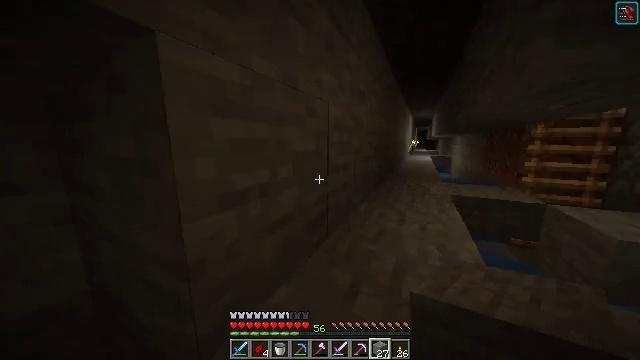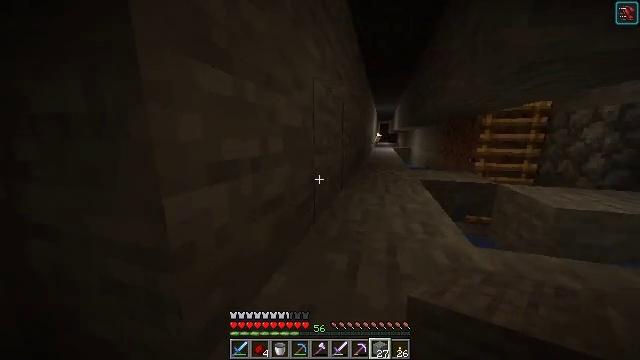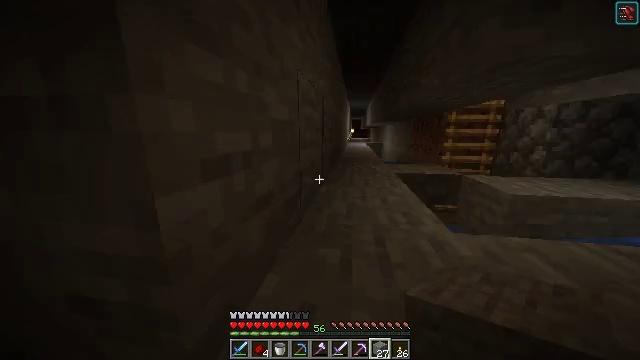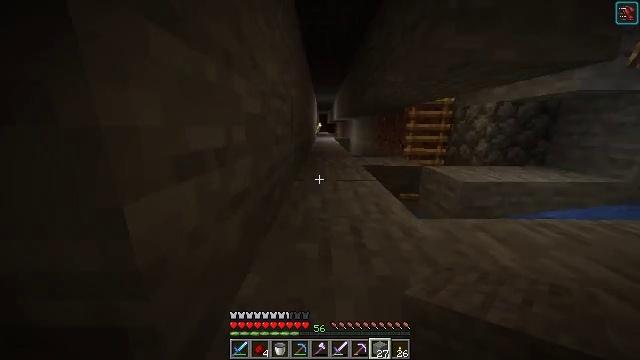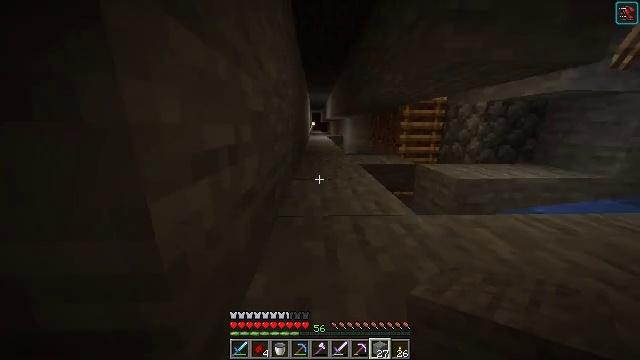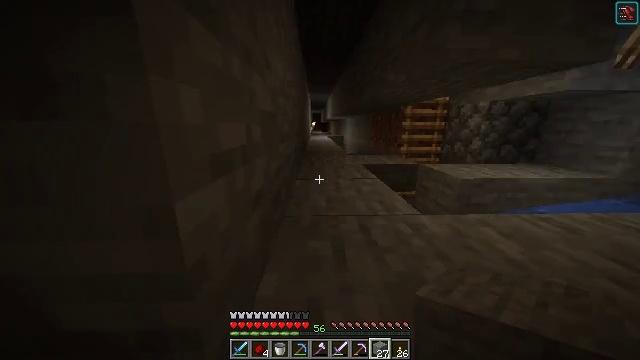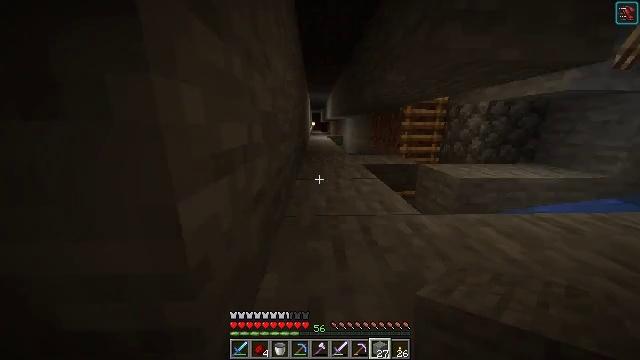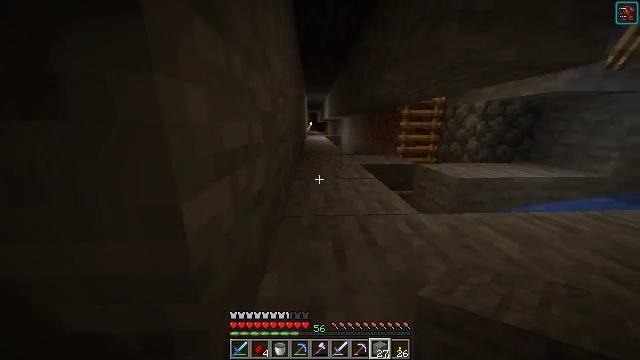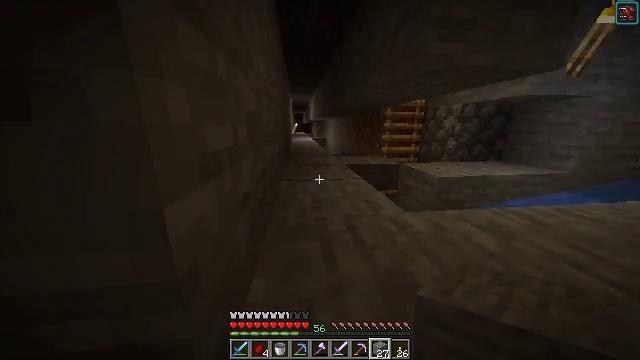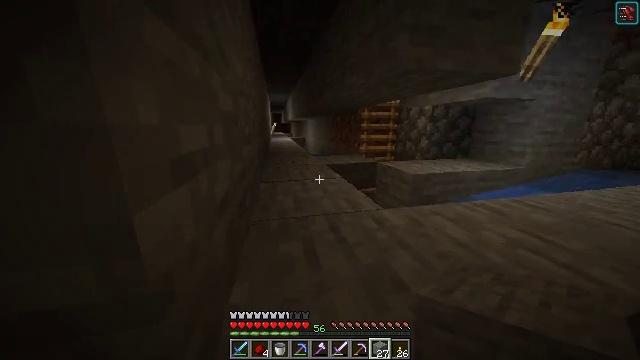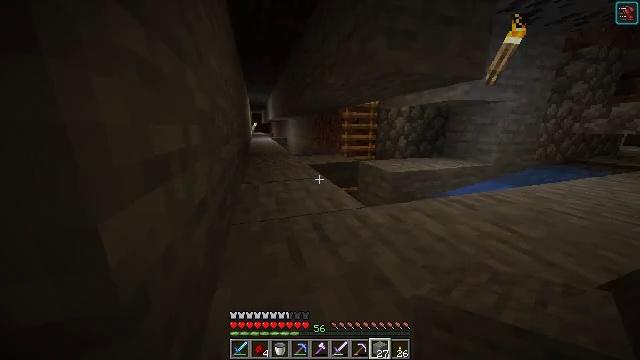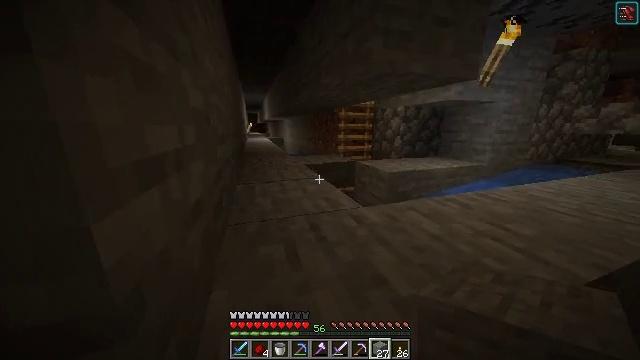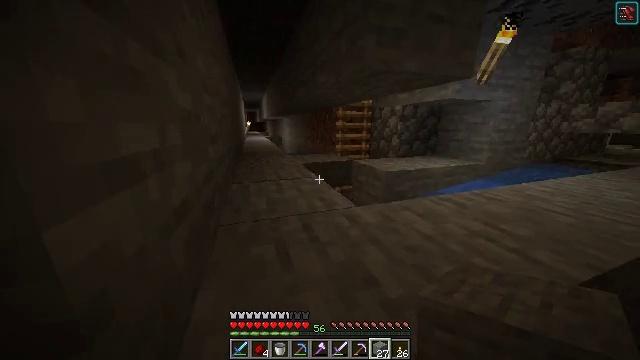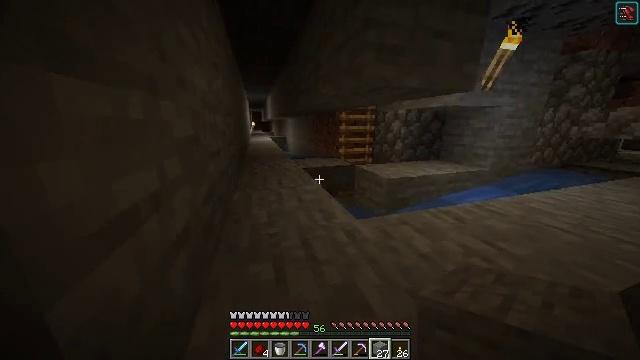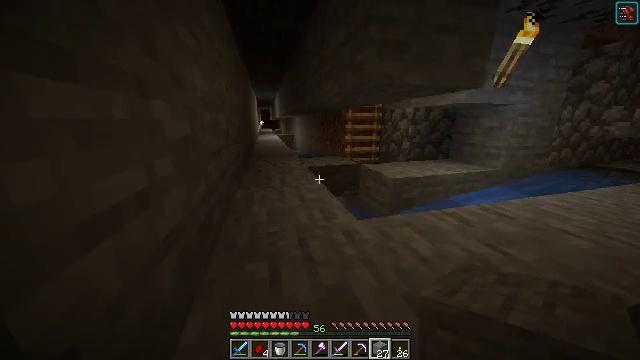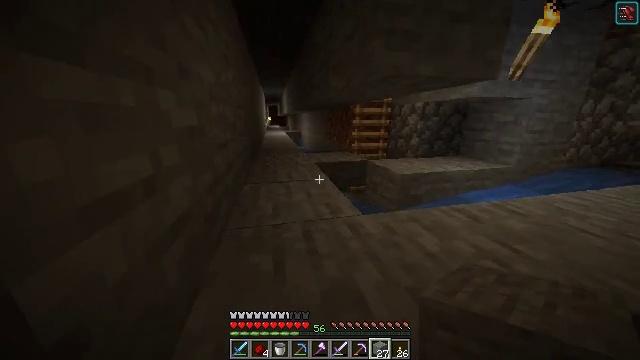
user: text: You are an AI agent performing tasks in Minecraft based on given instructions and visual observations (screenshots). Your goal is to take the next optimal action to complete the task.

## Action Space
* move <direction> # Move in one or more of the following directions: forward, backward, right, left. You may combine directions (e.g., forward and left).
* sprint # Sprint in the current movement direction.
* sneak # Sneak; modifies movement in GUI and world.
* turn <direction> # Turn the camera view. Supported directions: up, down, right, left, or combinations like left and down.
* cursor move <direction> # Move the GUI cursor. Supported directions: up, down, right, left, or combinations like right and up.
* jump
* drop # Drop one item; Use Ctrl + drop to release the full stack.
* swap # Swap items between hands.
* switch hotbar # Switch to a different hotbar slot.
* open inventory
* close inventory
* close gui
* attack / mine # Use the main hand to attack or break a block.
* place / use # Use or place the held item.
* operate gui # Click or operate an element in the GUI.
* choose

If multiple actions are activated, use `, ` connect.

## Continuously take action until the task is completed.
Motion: motion action
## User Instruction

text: Mine the ladder from the wall.
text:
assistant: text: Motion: turn right and down
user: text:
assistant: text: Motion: turn right and down
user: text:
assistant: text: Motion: turn right and down
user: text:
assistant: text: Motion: turn right
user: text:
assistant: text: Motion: no_op
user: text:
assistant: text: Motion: no_op
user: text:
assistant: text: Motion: no_op
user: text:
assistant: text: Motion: turn right
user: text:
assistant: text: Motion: turn right
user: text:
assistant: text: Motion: turn right
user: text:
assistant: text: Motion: turn right
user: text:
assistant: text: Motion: move forward
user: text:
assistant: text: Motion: move forward, turn left, jump
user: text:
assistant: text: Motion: move forward, turn left, jump
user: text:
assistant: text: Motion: move forward, turn left, jump
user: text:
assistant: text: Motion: move forward
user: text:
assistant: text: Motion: no_op
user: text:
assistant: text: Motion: no_op
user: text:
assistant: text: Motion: no_op
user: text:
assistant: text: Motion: no_op
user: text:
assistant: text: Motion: turn left
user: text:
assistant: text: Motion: move forward, turn left, jump
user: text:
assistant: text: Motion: move forward, jump
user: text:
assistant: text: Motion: move forward, jump
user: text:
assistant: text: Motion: move forward, jump
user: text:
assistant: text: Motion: move forward
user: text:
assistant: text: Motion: move forward
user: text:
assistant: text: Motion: no_op
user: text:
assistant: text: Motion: no_op
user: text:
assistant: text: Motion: no_op